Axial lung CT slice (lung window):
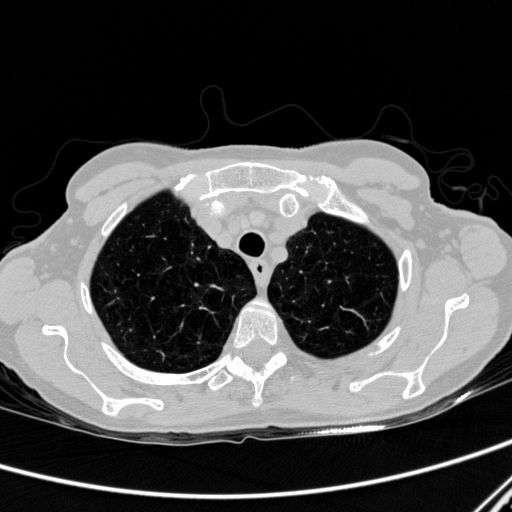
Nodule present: no